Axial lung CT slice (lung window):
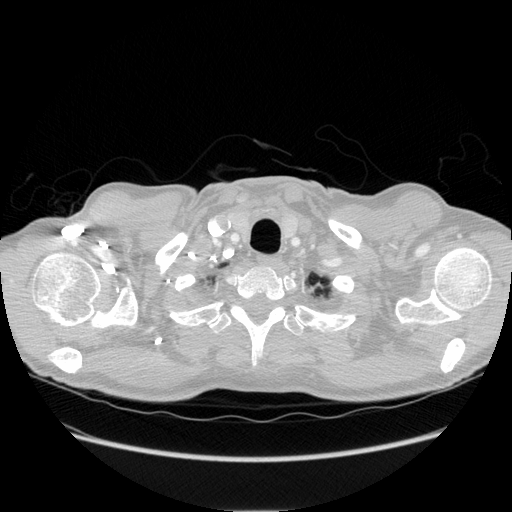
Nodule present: no